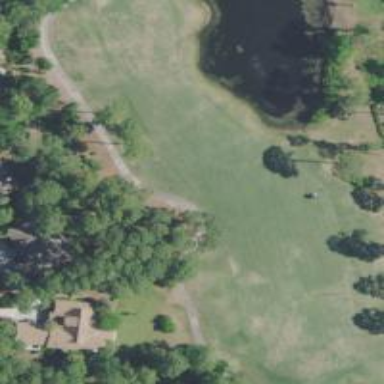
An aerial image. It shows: Pathway for golfing.